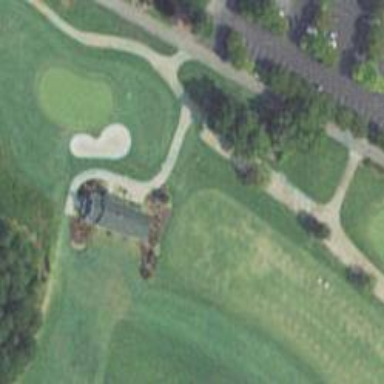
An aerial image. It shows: Grassy area designated as golf fairway.